Aerial crown-view tile of a tropical tree (Barro Colorado Island, Panama), acquired 20250124:
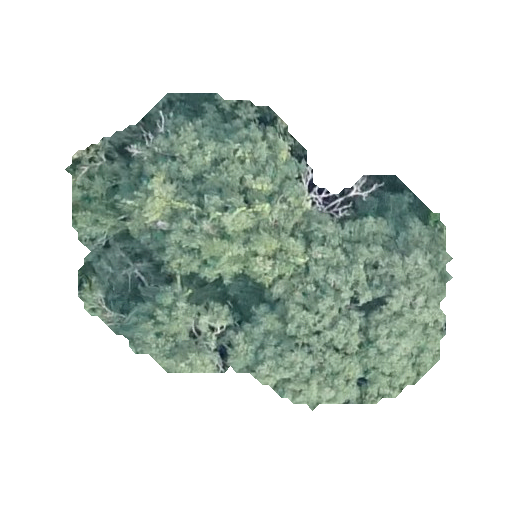
Species: Handroanthus guayacan
GBIF accepted scientific name: Handroanthus guayacan
Crown area: 125.751 m²